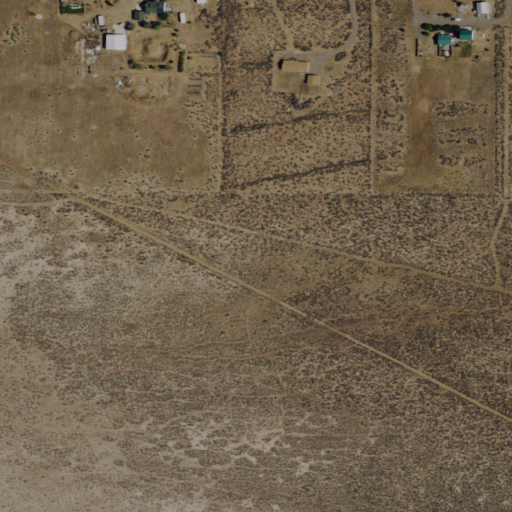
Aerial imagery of plain(s) in Nevada named Double Spring Flat containing shrub, open development, and low intensity development